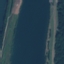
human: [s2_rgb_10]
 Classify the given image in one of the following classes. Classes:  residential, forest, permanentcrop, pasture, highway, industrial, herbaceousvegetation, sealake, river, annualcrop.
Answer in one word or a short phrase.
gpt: River